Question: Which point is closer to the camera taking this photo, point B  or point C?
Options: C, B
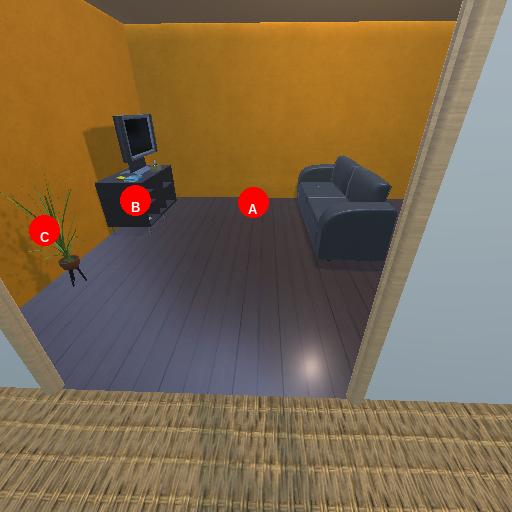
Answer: C